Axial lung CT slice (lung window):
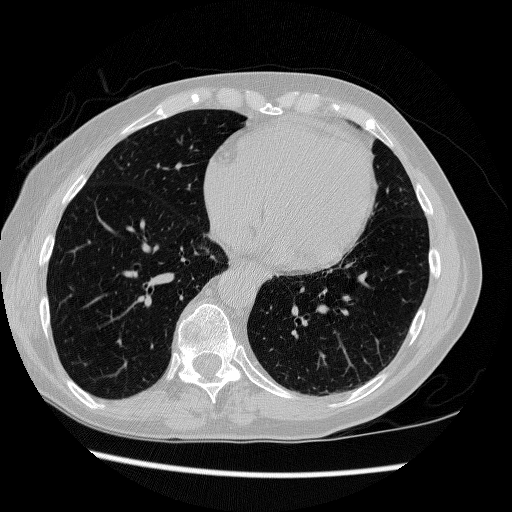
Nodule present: no